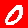
Digit: 0